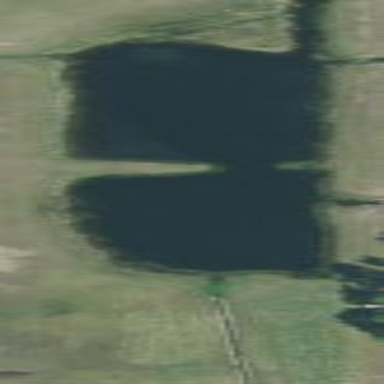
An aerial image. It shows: Serene pond surrounded by nature.